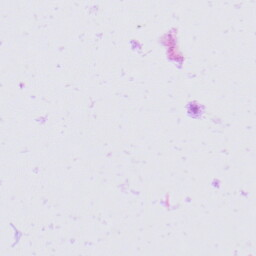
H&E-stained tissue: Prostate